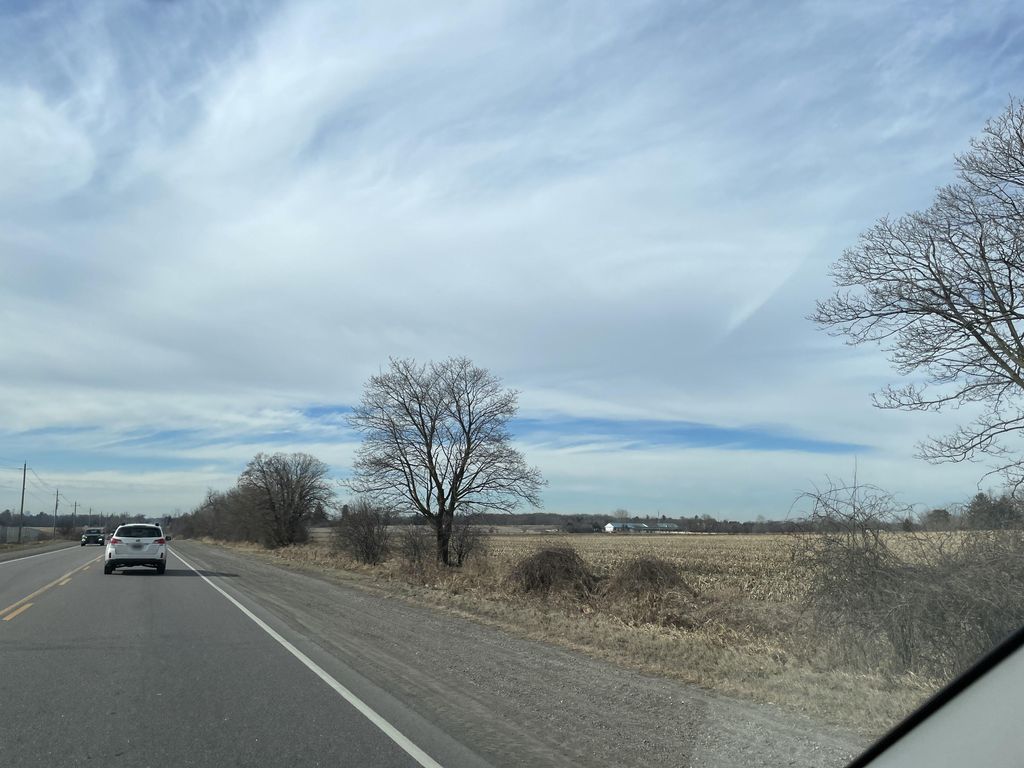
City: kitchener-waterloo